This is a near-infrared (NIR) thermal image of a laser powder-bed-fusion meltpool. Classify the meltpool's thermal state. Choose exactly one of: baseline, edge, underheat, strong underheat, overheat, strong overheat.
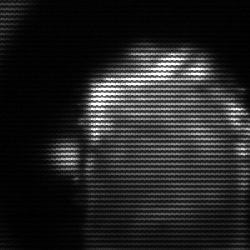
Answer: baseline